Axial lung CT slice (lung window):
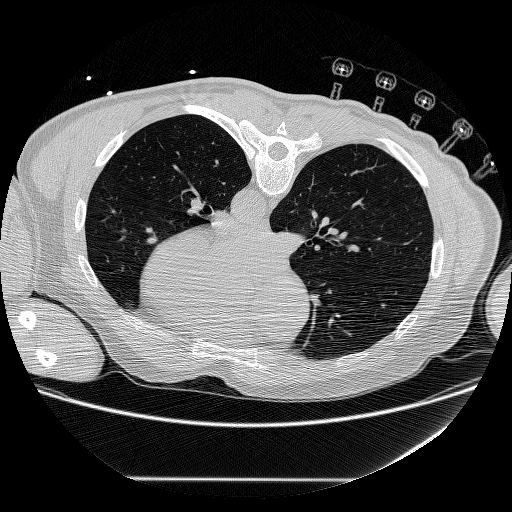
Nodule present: no